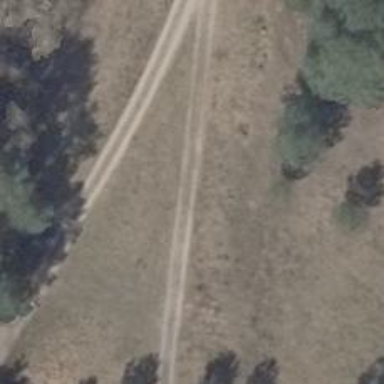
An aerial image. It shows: Sandy track road with grade 4 track type.